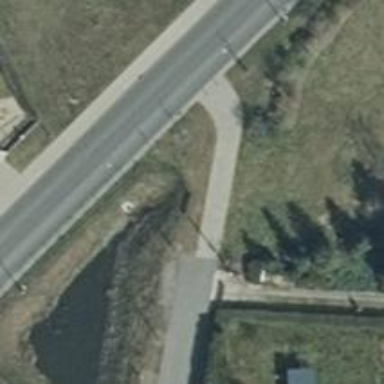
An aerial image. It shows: Asphalt cycleway.